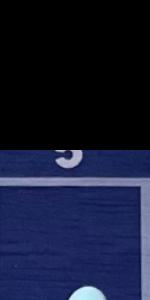
Label: Empty